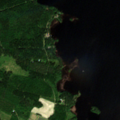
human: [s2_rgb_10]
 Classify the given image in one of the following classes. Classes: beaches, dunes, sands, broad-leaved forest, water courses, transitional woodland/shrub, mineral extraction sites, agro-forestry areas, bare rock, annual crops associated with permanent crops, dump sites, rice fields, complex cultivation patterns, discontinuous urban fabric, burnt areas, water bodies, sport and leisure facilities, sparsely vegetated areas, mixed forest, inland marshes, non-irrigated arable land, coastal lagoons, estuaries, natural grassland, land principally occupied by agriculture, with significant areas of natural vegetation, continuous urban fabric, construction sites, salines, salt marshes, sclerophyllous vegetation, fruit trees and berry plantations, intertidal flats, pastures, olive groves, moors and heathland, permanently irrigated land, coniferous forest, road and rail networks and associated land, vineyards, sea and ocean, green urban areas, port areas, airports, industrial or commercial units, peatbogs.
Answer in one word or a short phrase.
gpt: non-irrigated arable land, coniferous forest, mixed forest, water bodies